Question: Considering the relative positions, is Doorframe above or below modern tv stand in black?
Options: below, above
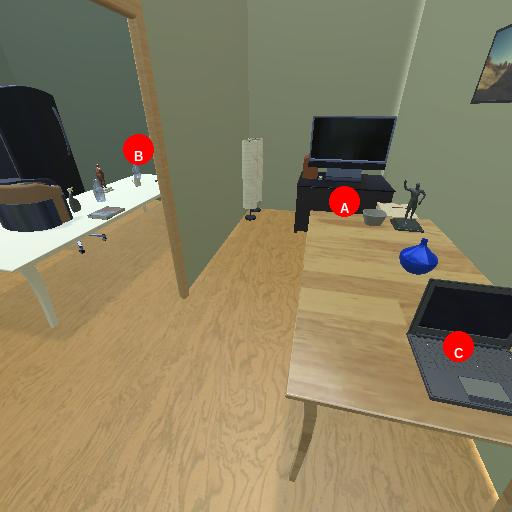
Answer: below